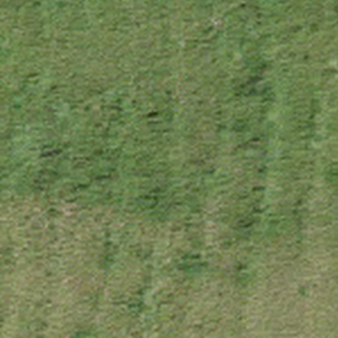
Label: other